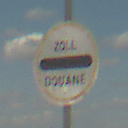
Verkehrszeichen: Zollstelle
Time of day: Midday
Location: Outdoor (Beach)
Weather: PartlyCloudy
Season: NotSpecified
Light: Natural